Field crop: tomato
Growth stage: 1
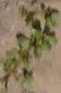
Species: portulaca